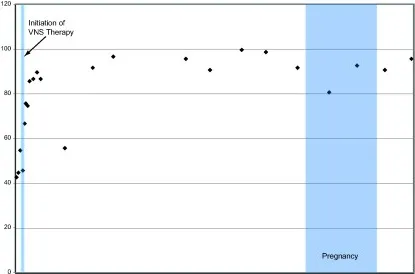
Improvement in functioning is demonstrated by increases in GAF scores, beginning shortly after the start of VNS therapy and continuing through her pregnancy and delivery.
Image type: chart (chart)